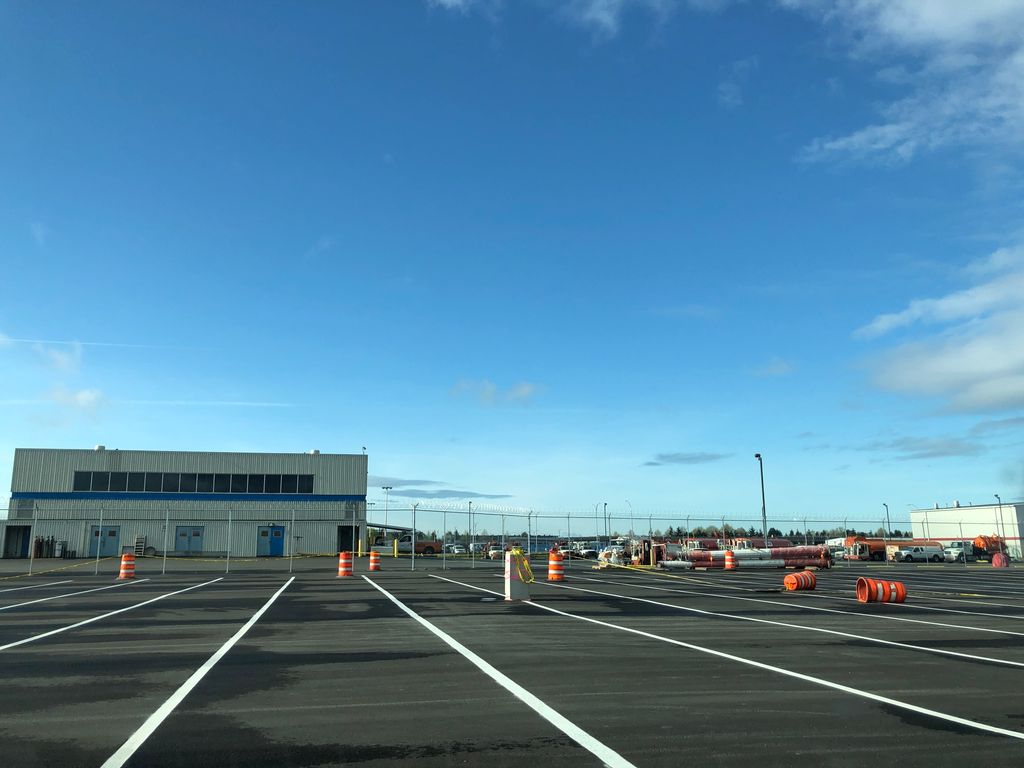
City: vancouver